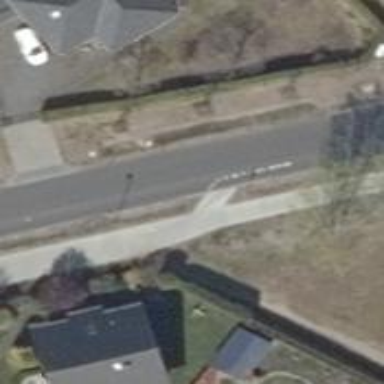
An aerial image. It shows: Advisory cycleway marked by dashed lines for separation.